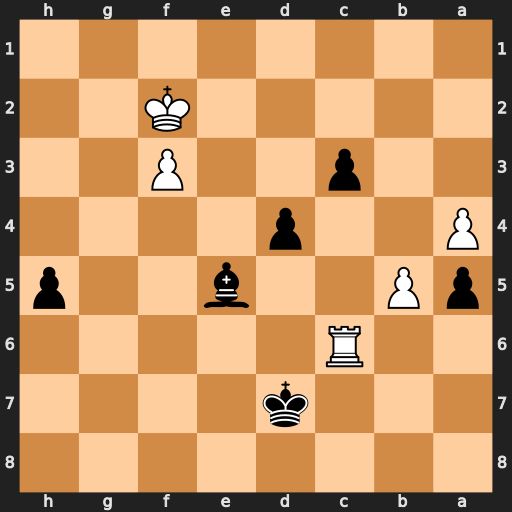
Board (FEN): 8/3k4/2R5/pP2b2p/P2p4/2p2P2/5K2/8
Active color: b
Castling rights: -
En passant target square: -
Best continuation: h4 f4 Bxf4